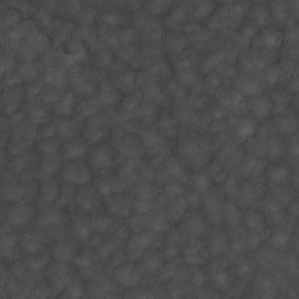
Label: non_frost